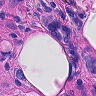
Metastatic tissue present: yes